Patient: sex M, age 51
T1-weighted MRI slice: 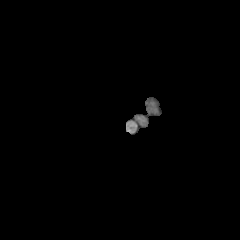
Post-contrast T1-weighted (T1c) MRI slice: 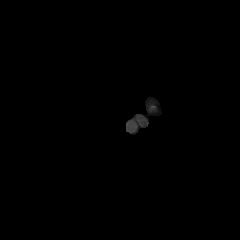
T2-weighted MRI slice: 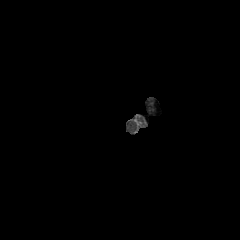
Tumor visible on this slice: no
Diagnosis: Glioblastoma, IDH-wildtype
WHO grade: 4